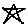
Label: star